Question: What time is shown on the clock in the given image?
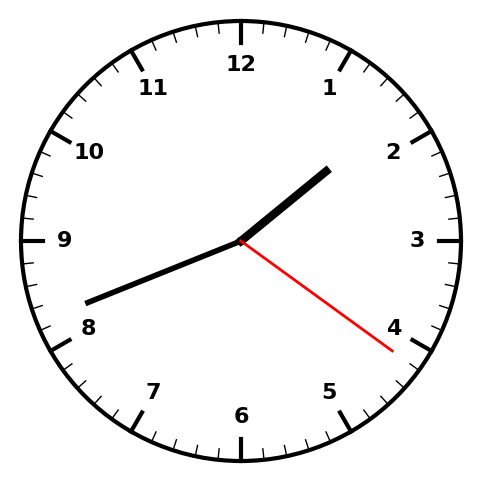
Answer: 01:41:21